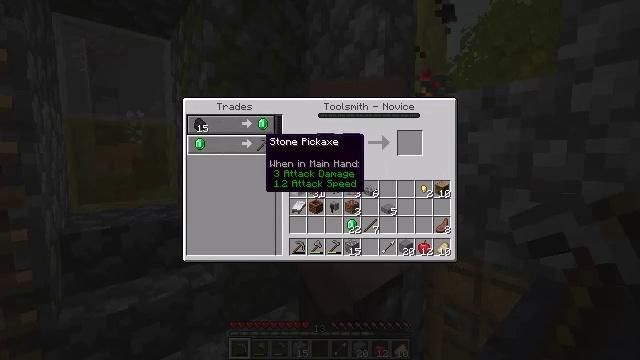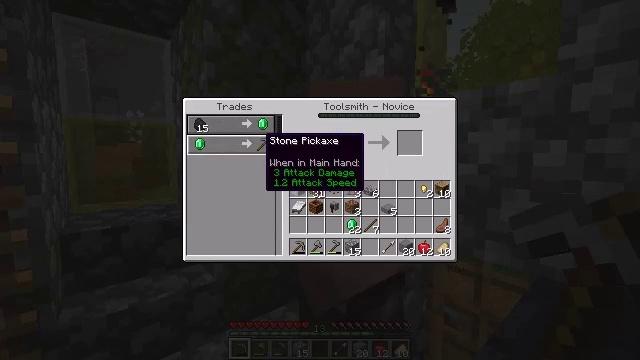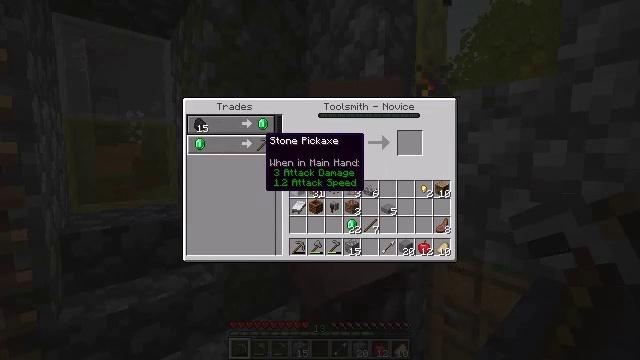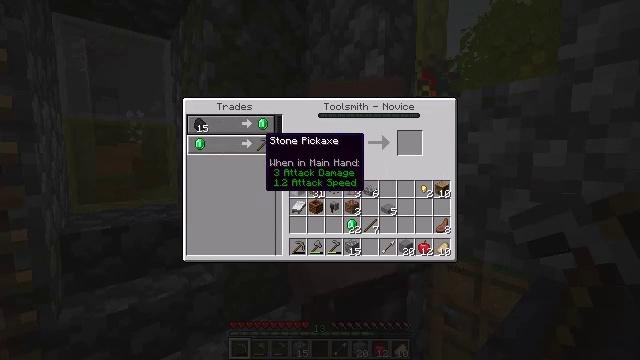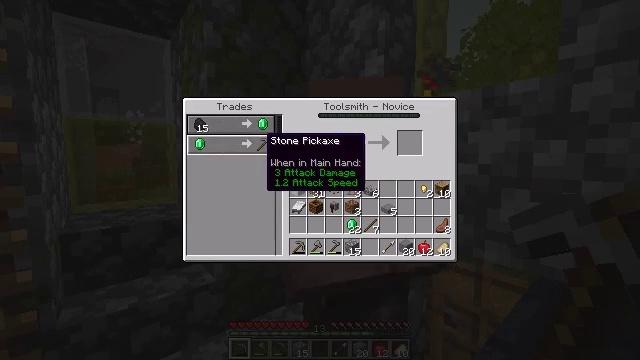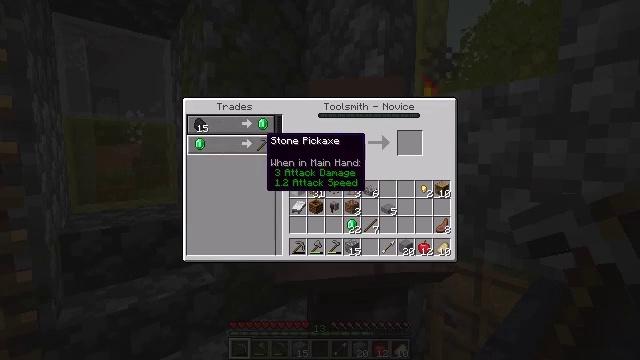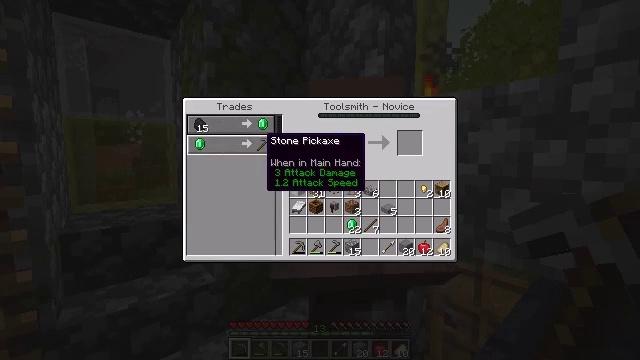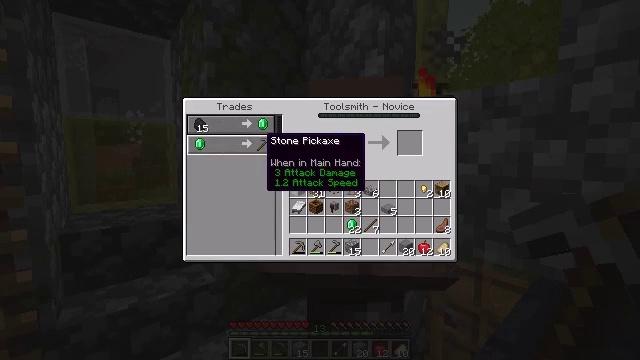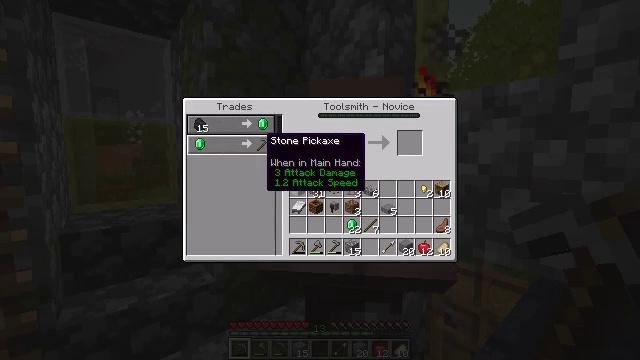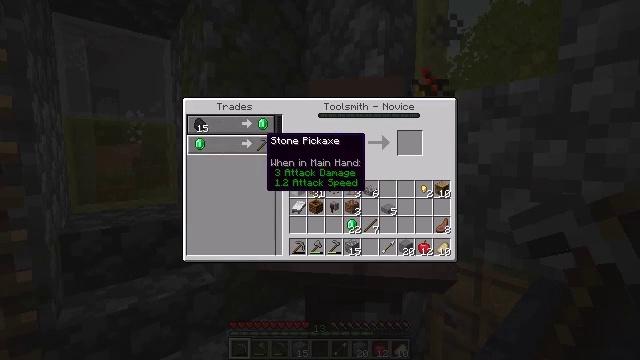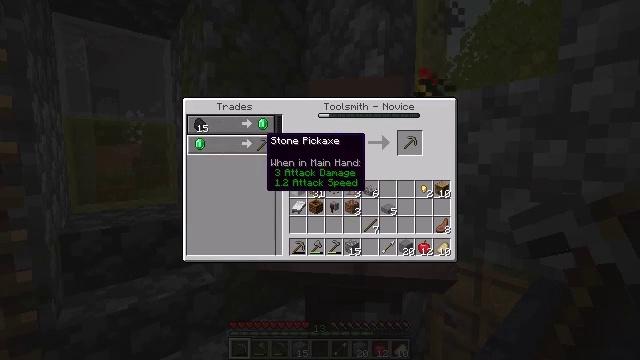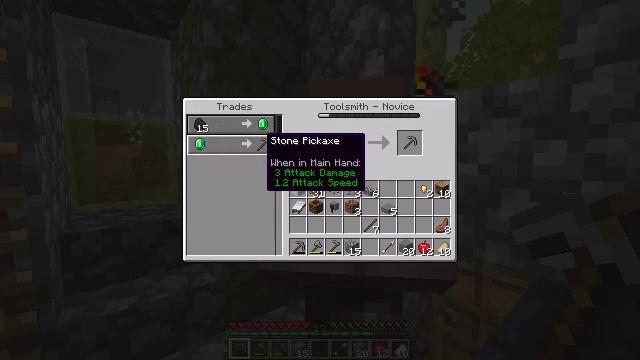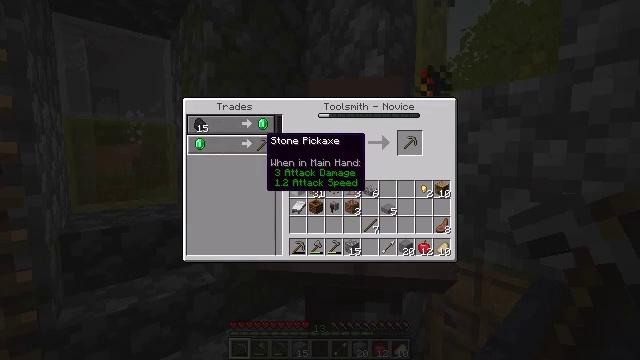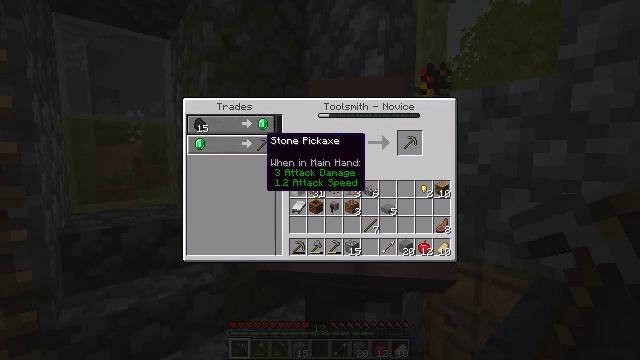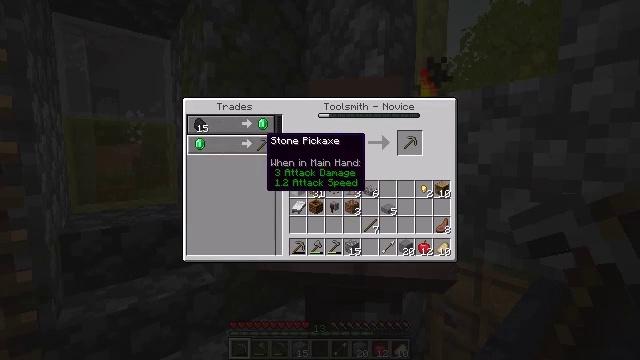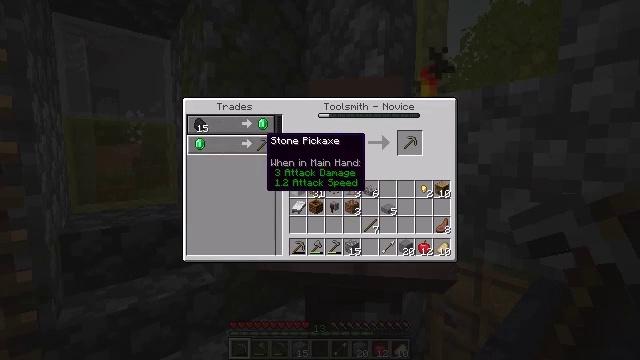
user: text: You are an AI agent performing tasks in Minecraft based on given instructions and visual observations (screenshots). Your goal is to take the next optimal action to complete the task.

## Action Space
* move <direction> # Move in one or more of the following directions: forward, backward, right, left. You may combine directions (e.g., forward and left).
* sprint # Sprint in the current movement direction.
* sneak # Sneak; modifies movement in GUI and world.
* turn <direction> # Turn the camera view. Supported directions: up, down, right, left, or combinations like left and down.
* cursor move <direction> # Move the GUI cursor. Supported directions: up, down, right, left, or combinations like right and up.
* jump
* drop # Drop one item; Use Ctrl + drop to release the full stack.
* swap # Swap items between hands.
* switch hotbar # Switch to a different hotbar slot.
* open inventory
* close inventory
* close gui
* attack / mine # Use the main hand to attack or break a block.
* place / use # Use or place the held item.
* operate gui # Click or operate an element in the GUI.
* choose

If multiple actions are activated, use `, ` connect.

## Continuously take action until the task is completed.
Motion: motion action
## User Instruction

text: Gather the smithing table into your inventory.
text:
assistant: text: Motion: no_op
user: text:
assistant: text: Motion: no_op
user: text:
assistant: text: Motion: no_op
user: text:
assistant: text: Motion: no_op
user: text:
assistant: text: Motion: no_op
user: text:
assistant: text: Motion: no_op
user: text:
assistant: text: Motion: no_op
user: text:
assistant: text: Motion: no_op
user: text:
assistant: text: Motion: no_op
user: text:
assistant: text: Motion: operate gui
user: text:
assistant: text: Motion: operate gui
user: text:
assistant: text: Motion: no_op
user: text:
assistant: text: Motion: no_op
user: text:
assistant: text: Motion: no_op
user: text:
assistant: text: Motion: no_op
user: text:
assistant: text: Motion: no_op
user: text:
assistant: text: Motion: no_op
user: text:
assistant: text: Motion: no_op
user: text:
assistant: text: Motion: cursor move right
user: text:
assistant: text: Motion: cursor move right
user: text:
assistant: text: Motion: no_op
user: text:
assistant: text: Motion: no_op
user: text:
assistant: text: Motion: no_op
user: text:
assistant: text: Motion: cursor move left and up
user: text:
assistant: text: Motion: cursor move left and up
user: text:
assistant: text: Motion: no_op
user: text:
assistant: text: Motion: no_op
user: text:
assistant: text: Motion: no_op
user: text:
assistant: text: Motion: operate gui
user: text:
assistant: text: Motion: operate gui